一年级 · 算术
看图列式计算，正确的是（）。

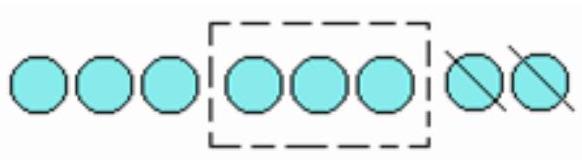
A. $8-3-3=2$
B. $2+3+3=8$
C. $3+2+3=8$
D. $8-2-3=3$
答案: D